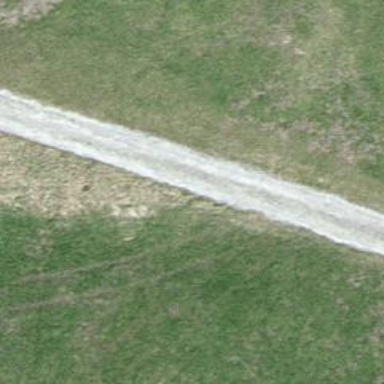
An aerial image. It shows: Gravel track with grade 2 quality.